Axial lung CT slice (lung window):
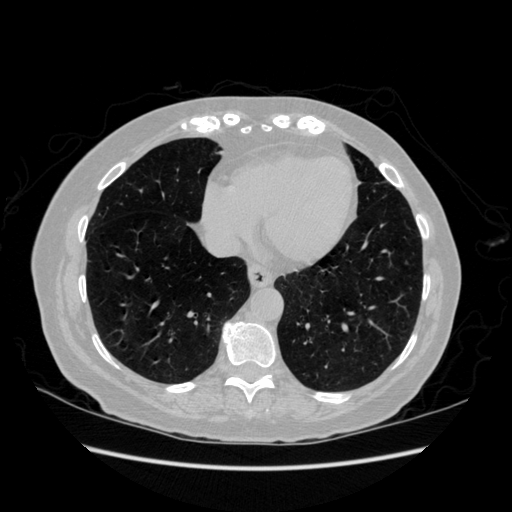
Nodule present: no